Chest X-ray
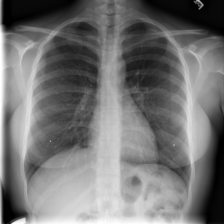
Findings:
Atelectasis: negative
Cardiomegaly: negative
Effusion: negative
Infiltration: negative
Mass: negative
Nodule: negative
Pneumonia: negative
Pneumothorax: negative
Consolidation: negative
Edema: negative
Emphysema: negative
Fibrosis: negative
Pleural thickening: negative
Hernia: negative